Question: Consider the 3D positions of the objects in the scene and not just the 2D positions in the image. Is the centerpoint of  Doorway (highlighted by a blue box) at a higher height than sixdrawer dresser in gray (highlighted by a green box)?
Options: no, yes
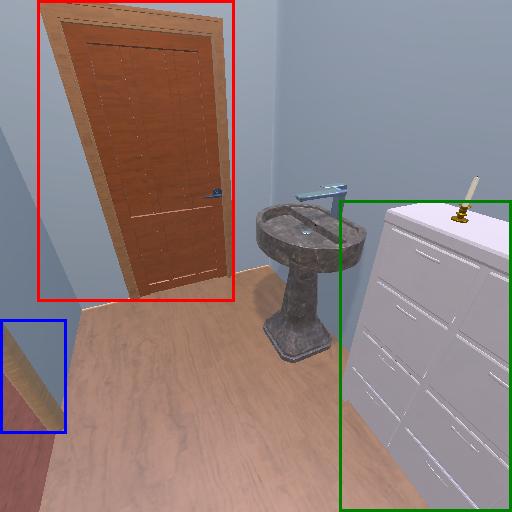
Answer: no